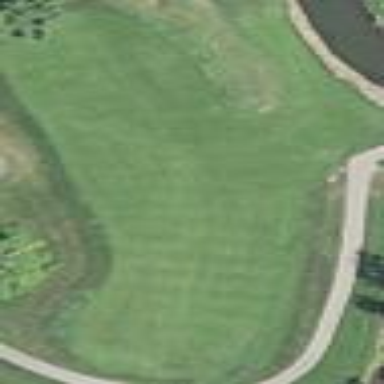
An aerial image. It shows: Golf tee.